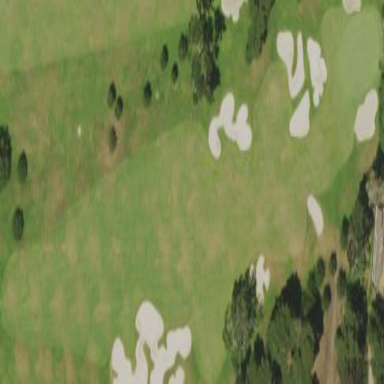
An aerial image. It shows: Golf course with grassy terrain.